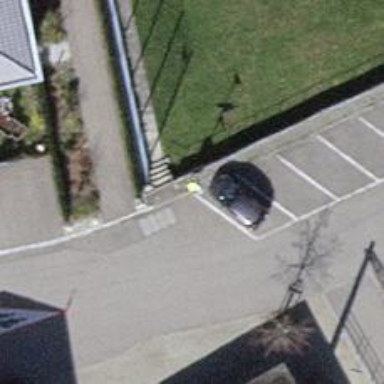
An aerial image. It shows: Post box.